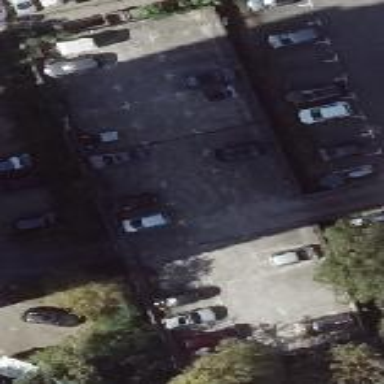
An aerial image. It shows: Building with parking facility.